Interaction volume radius: 10 \u00c5
Interaction volume height: 35 \u00c5
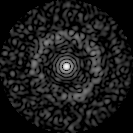
Disorder parameter: 0.831